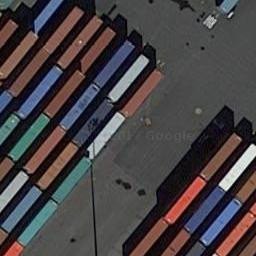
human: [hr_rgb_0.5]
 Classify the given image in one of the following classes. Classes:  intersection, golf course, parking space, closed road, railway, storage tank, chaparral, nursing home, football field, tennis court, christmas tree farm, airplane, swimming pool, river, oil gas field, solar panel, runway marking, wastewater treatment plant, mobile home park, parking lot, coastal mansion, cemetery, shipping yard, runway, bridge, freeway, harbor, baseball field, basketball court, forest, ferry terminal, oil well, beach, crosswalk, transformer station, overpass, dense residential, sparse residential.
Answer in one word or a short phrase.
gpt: shipping yard